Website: bh-photo
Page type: order-tracking
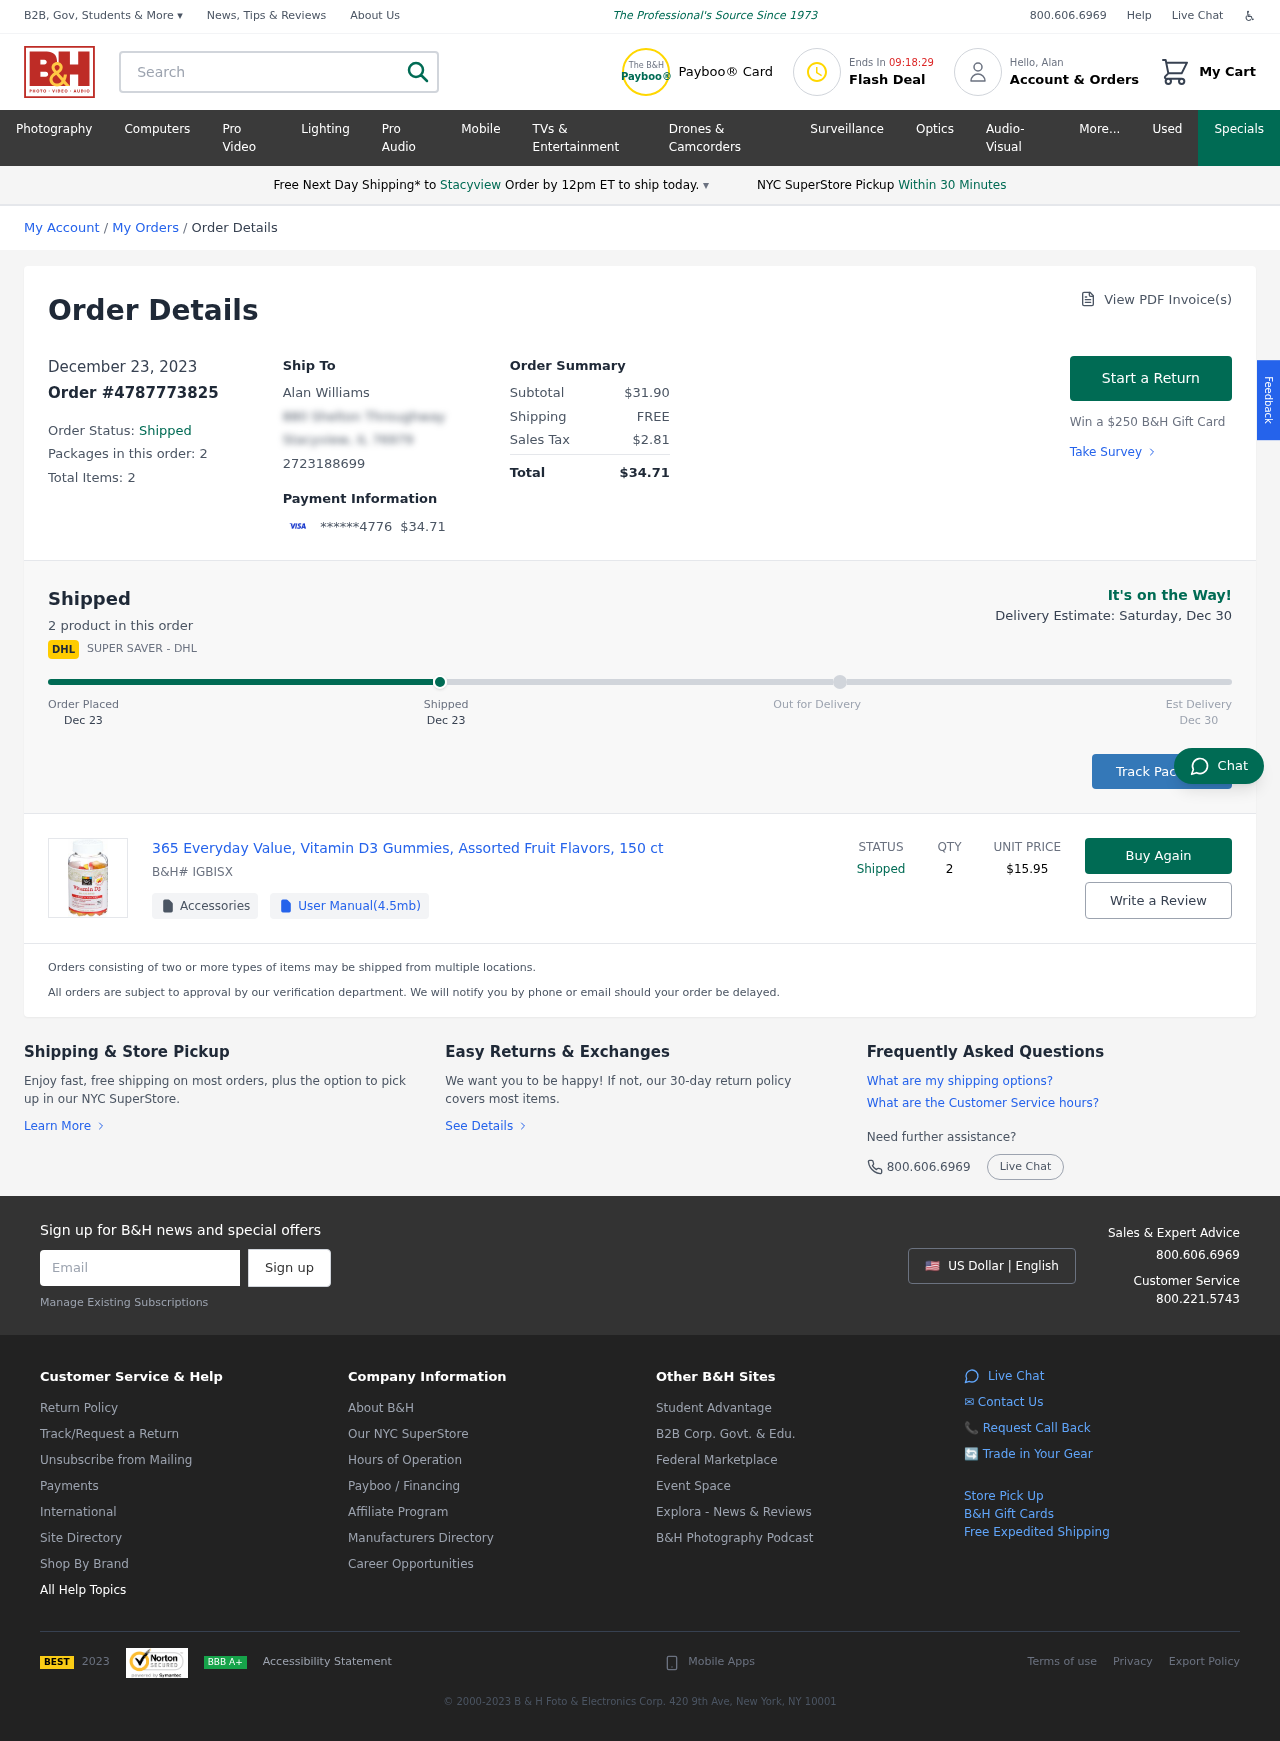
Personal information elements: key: PII_CARD_LAST4
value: ******4776
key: PII_CITY
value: Stacyview
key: PII_EMAIL
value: alanwilliams@yahoo.com
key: PII_FIRSTNAME
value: Alan
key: PII_FULLNAME
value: Alan Williams
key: PII_PHONE
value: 2723188699
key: PII_STREET
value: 880 Shelton Throughway
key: PII_CITY_STATE_ZIP
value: Stacyview, IL 76979
Product elements: key: PRODUCT1_NAME
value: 365 Everyday Value, Vitamin D3 Gummies, Assorted Fruit Flavors, 150 ct
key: PRODUCT1_PRICE
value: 15.95
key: PRODUCT1_QUANTITY
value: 2
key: PRODUCT1_SKU
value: IGBISX
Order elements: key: ORDER_DATE
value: Dec 23
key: ORDER_DATE
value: December 23, 2023
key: ORDER_ID
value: Order #4787773825
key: ORDER_NUM_PACKAGES
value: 2
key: ORDER_NUM_ITEMS
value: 2
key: ORDER_NUM_ITEMS
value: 2 product
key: ORDER_TOTAL
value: $34.71
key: ORDER_SUBTOTAL
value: $31.90
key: ORDER_SHIPPING_COST
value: FREE
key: ORDER_TAX
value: $2.81
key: ORDER_DELIVERY_DATE
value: Dec 30
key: ORDER_DELIVERY_DATE
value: Delivery Estimate: Saturday, Dec 30
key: ORDER_SHIPPING_DATE
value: Dec 23
Search elements: key: HEADER_SEARCH
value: Search